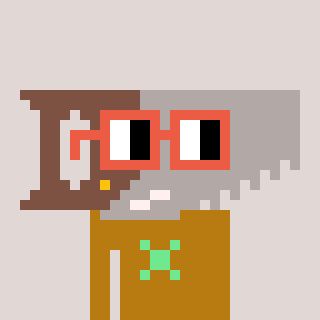
a pixel art character with square orange glasses, a saw-shaped head and a gold-colored body on a warm background